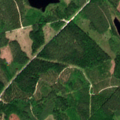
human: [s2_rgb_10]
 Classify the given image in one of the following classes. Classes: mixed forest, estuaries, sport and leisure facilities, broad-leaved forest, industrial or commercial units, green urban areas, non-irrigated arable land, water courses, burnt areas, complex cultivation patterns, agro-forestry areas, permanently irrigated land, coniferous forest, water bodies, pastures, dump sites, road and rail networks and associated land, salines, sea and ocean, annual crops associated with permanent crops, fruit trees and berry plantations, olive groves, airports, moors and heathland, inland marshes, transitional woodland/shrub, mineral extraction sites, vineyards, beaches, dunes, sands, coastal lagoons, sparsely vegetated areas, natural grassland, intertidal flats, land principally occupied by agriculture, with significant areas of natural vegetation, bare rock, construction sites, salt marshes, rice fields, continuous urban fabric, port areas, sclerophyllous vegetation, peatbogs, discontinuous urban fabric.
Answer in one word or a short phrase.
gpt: coniferous forest, mixed forest, transitional woodland/shrub